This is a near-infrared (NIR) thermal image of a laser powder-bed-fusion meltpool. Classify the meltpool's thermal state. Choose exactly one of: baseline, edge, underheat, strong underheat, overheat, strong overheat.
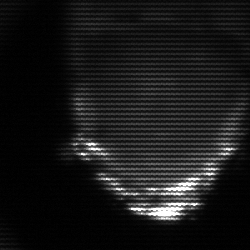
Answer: edge